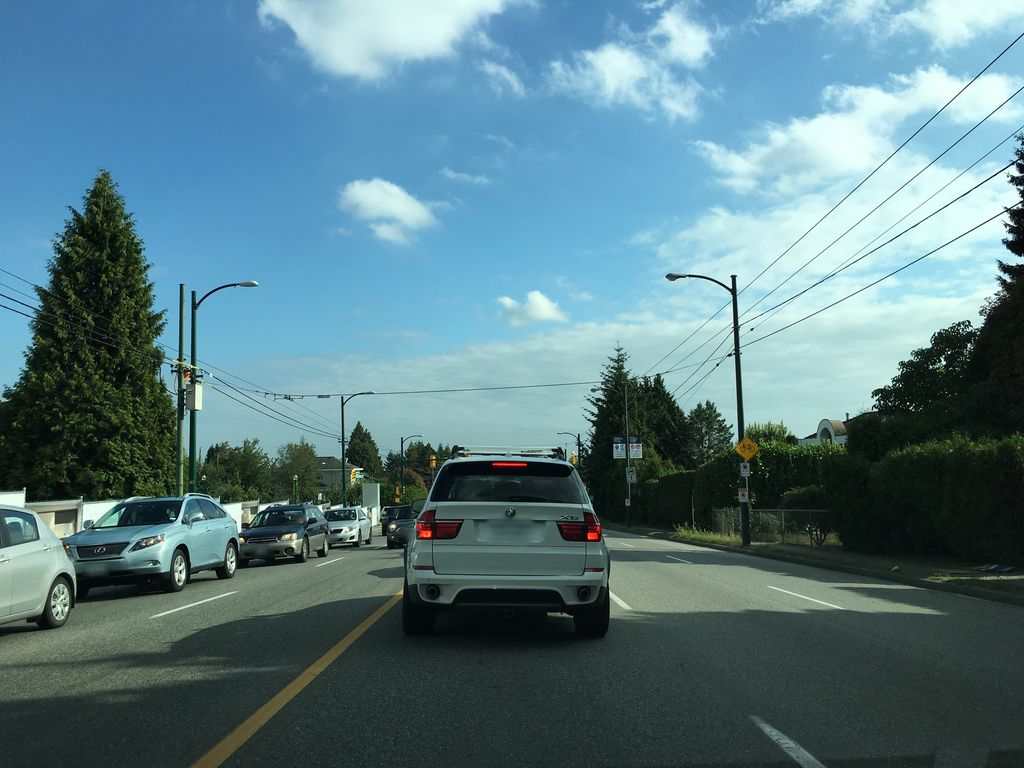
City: vancouver